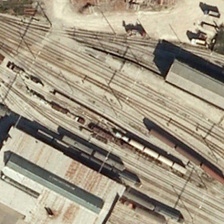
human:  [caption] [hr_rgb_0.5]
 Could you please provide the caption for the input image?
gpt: several buildings are near a railway station .

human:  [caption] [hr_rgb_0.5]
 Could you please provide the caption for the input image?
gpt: several buildings are near a railway station .

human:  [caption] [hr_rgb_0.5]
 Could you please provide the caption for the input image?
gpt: several buildings are near a railway station .

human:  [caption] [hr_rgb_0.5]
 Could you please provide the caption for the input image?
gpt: several buildings are near a railway station .

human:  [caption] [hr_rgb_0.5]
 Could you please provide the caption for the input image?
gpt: several buildings are near a railway station .